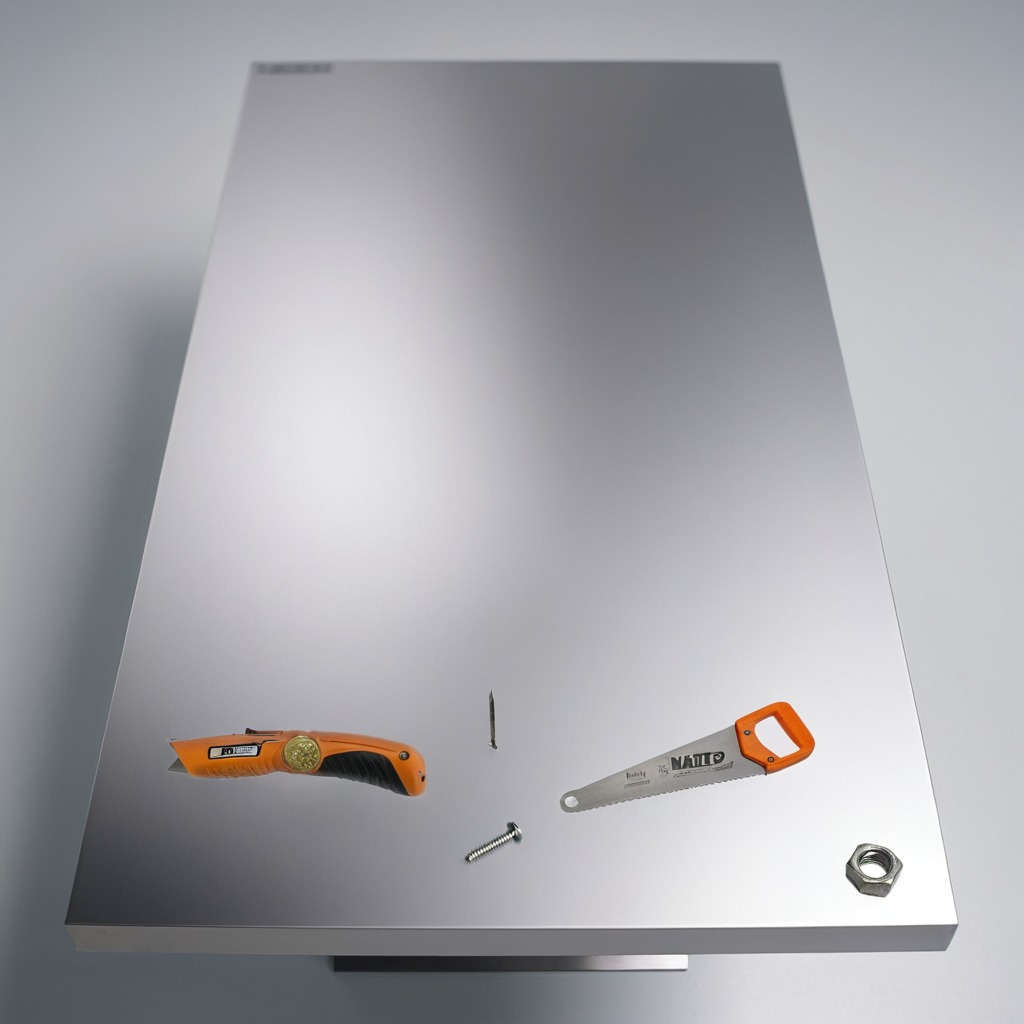
A utility knife, a metal machine screw, an iron nail, a handheld metal saw, and a metal nut are lying on a stainless steel table in a high-end prototyping lab.